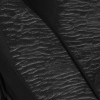
Atmospheric dust classification: not_dusty